Aerial crown-view tile of a tropical tree (Barro Colorado Island, Panama), acquired 20250715:
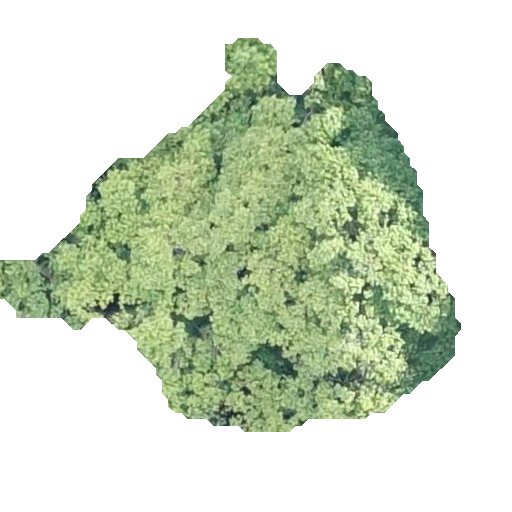
Species: Luehea seemannii
GBIF accepted scientific name: Luehea seemannii
Crown area: 159.484 m²